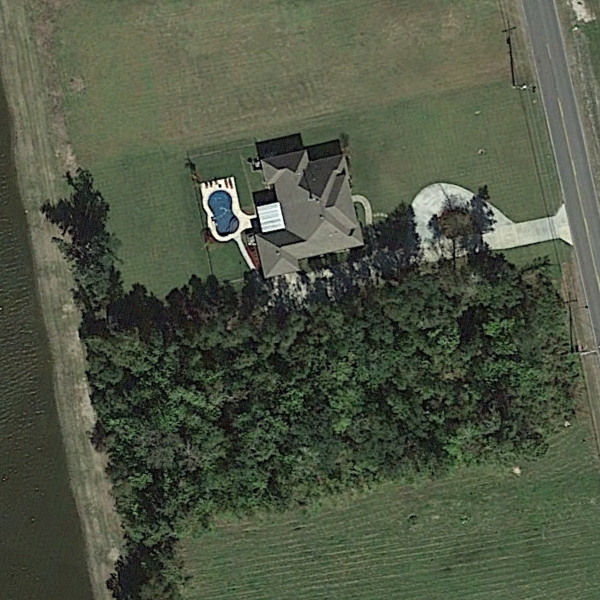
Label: SparseResidential